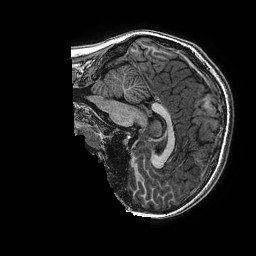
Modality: T1w
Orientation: sagittal
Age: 11
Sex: male
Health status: ill
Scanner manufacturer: ge
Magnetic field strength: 3 T
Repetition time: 0.00766 s
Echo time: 0.003476 s